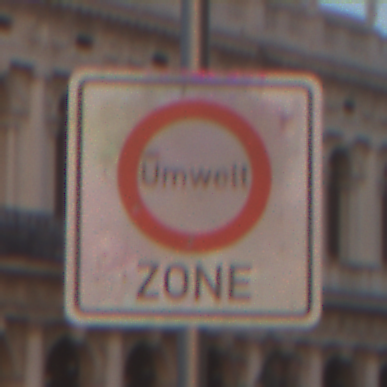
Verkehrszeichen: BeginnUmweltzone
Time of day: SunriseSunset
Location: Outdoor (Urban)
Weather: Clear
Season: NotSpecified
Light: Natural